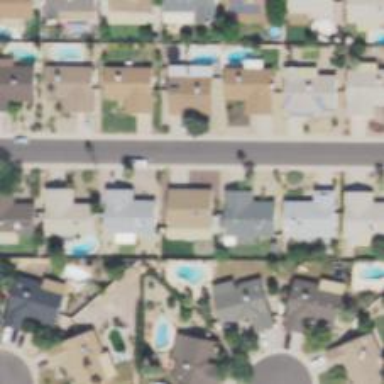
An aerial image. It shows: Neighborhood.